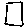
Label: square